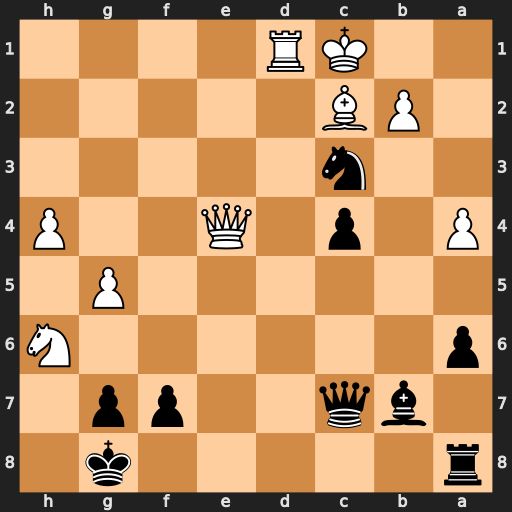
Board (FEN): r5k1/1bq2pp1/p6N/6P1/P1p1Q2P/2n5/1PB5/2KR4
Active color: b
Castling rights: -
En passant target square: -
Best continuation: Kf8 Qe3 Nxd1